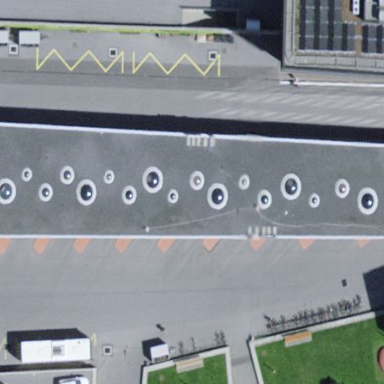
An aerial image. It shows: Bus station located under roof.